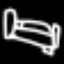
Label: bed